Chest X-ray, PA view. Patient: 78 years old, sex M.
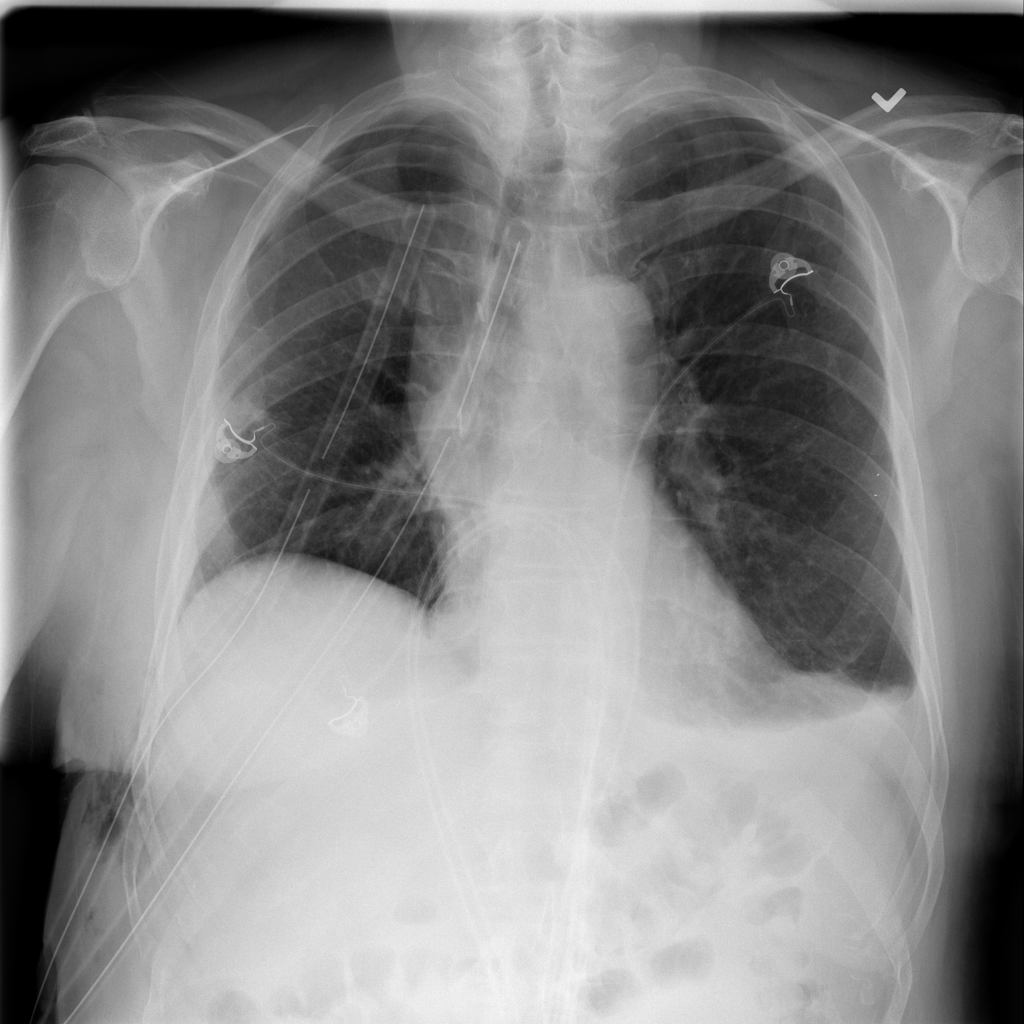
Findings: Effusion, Pneumothorax